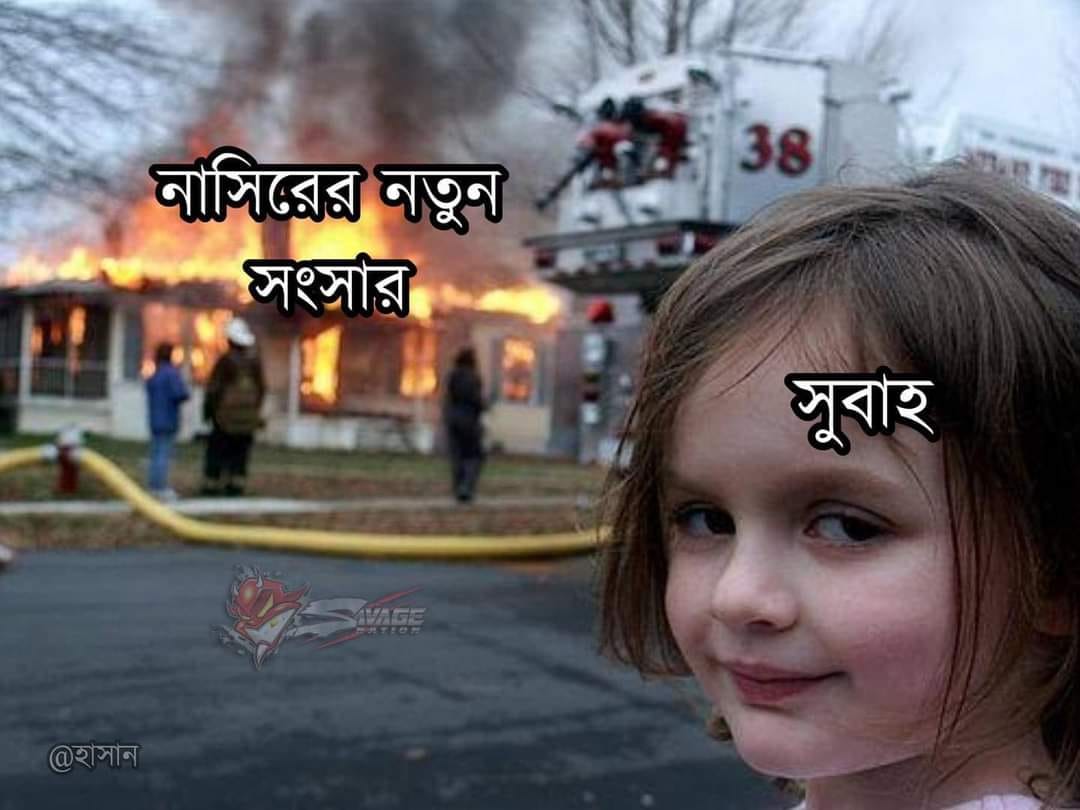
Caption: নাসিরের নতুন সংসার     সুবাহ
Label: hate